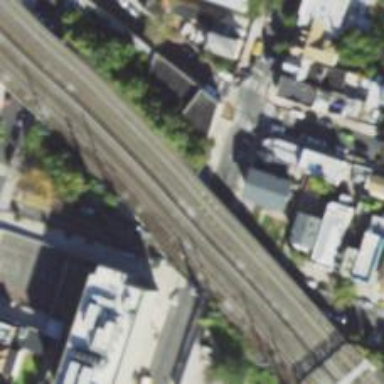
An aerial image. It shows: Electrified railway with rail tracks.